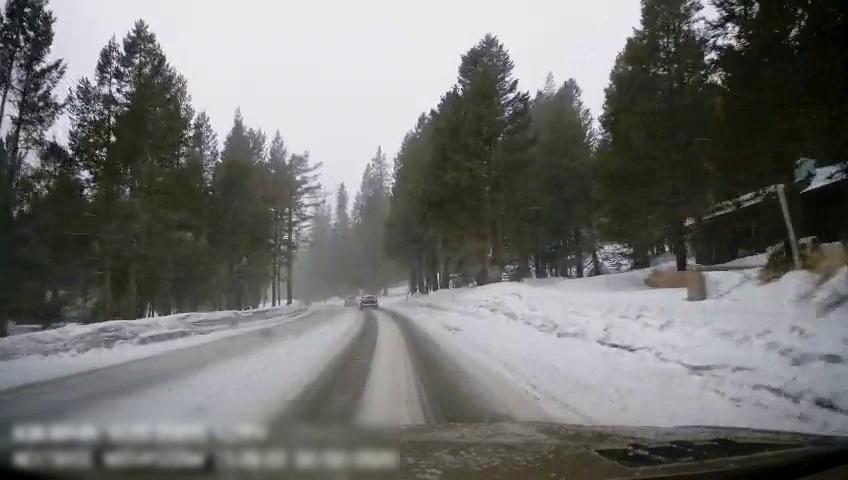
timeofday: Day
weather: Snowy
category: Drivable Space
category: Vehicles | Car
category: Vehicles | SUV